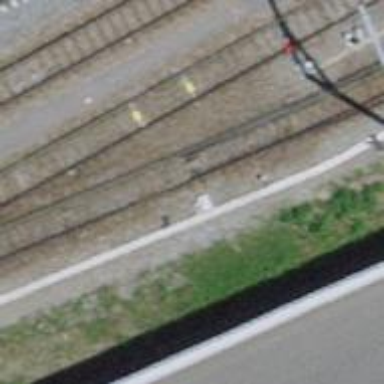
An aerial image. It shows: Railway switch.